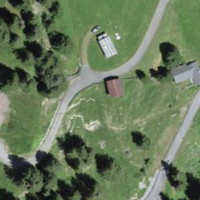
EUNIS habitat code: 23
Species observed at this site:
Campanula barbata